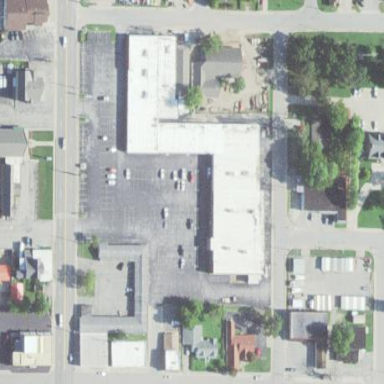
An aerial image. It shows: Commercial building.